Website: lowes
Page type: billing-address
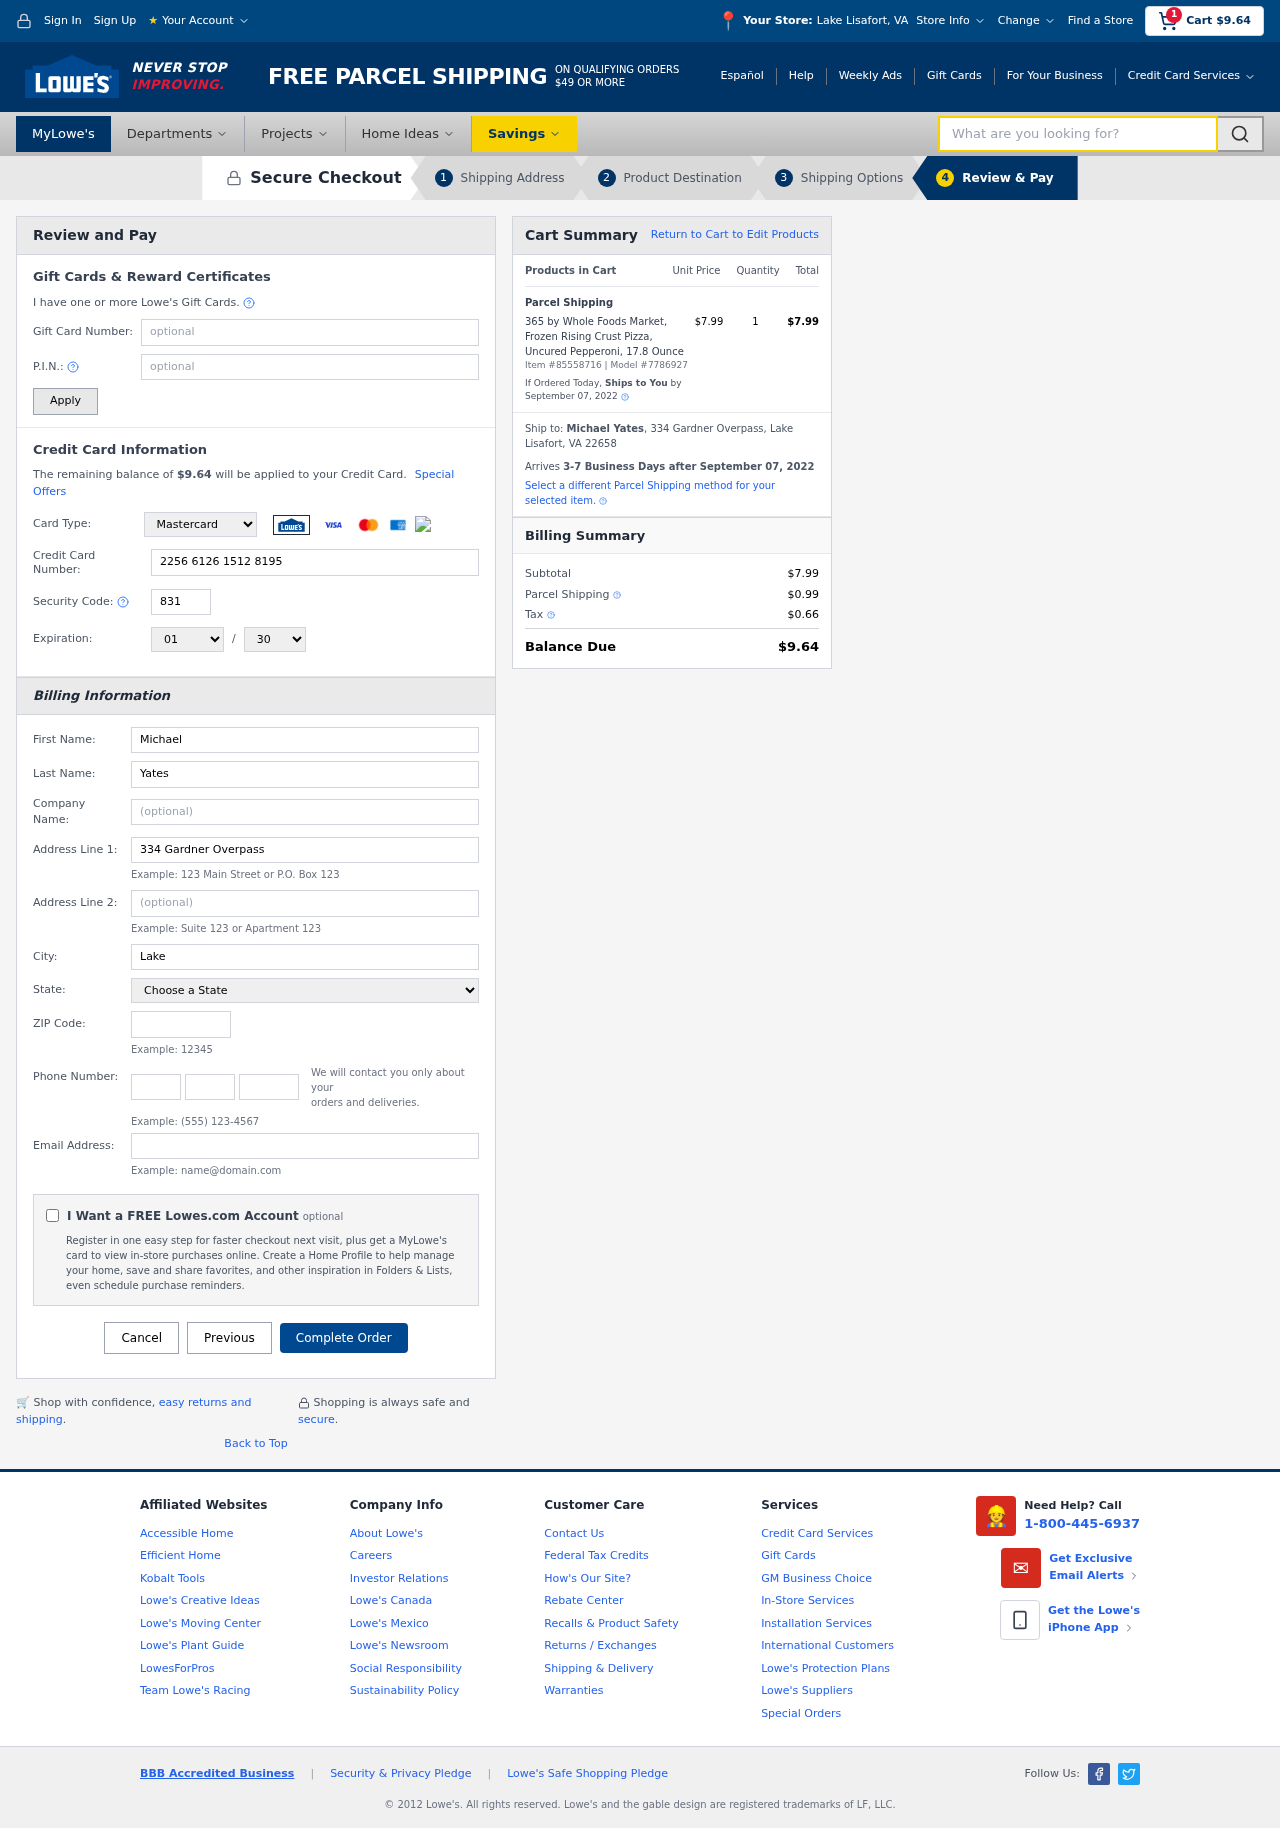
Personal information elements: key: PII_CARD_CVV
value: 831
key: PII_CARD_EXPIRY_MONTH
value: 01
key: PII_CARD_EXPIRY_YEAR
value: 30
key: PII_CARD_NUMBER
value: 2256 6126 1512 8195
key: PII_CARD_TYPE
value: Mastercard
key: PII_CITY
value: Lake Lisafort
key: PII_CITY_STATE
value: Lake Lisafort, VA
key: PII_EMAIL
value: myates@gmail.com
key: PII_FIRSTNAME
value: Michael
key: PII_FULLNAME
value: Michael Yates
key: PII_LASTNAME
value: Yates
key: PII_PHONE_AREA
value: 977
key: PII_PHONE_PREFIX
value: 848
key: PII_PHONE_SUFFIX
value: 9928
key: PII_POSTCODE
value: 22658
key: PII_STATE
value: Virginia
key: PII_STREET
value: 334 Gardner Overpass
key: PII_CITY_STATE_ZIP
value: Lake Lisafort, VA 22658
Product elements: key: PRODUCT1_NAME
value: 365 by Whole Foods Market, Frozen Rising Crust Pizza, Uncured Pepperoni, 17.8 Ounce
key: PRODUCT1_PRICE
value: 7.99
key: PRODUCT1_QUANTITY
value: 1
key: PRODUCT_ITEM_NUMBER
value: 85558716
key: PRODUCT_MODEL_NUMBER
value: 7786927
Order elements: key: ORDER_SUBTOTAL
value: $9.64
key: ORDER_TOTAL
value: $9.64
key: ORDER_SHIPPING_DATE
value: September 07, 2022
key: ORDER_SUBTOTAL
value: $7.99
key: ORDER_DELIVERY_DATE
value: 3-7 Business Days after September 07, 2022
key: ORDER_SHIPPING_DATE2
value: September 07, 2022
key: ORDER_SUBTOTAL2
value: $7.99
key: ORDER_SHIPPING_COST
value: $0.99
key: ORDER_TAX
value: $0.66
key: ORDER_TOTAL2
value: $9.64
Search elements: key: HEADER_SEARCH
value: What are you looking for?